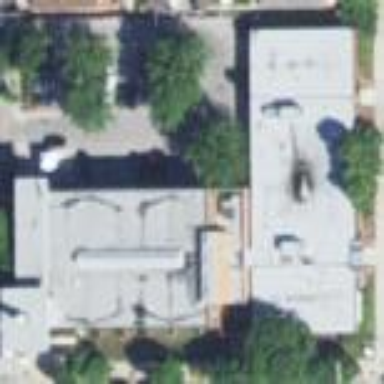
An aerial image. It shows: Healthcare clinic.